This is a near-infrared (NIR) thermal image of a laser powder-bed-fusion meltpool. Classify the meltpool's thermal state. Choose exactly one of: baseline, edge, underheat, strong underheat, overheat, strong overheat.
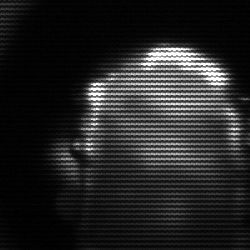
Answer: baseline